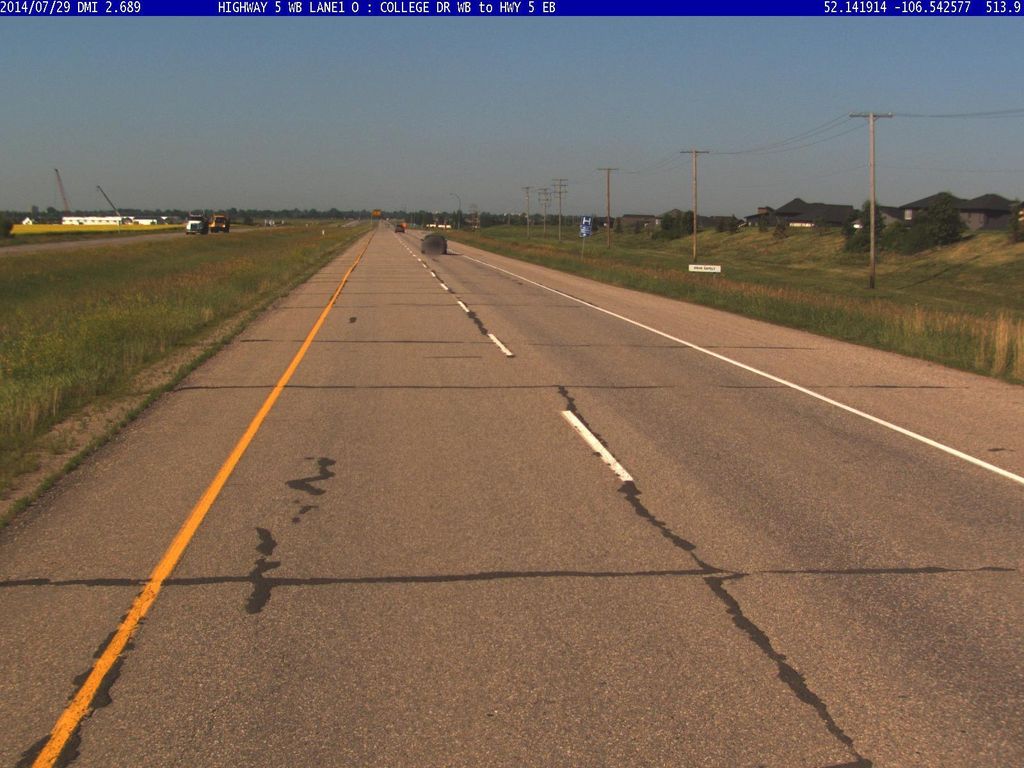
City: saskatoon